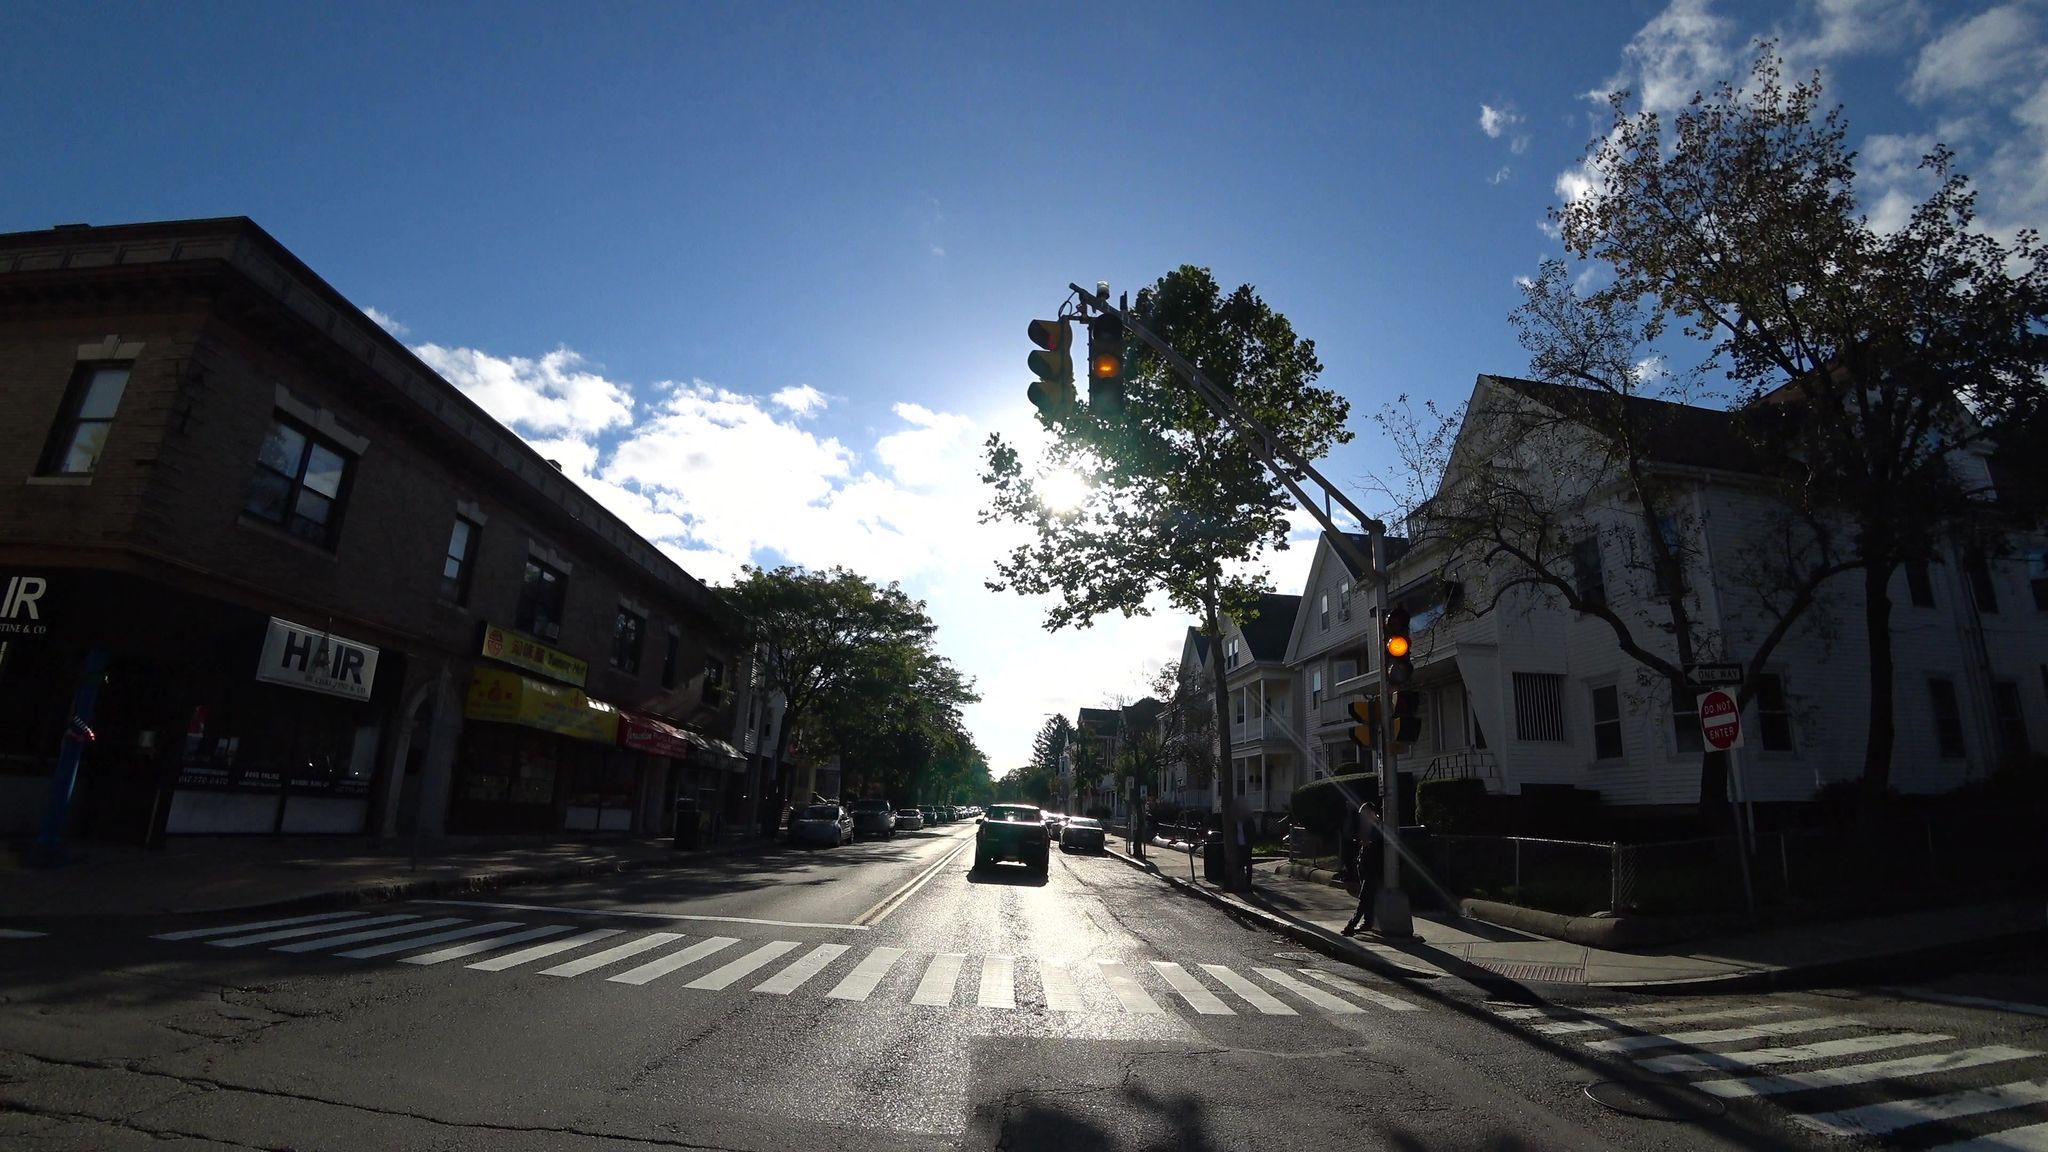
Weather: clear
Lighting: day
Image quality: good
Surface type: cycling surface
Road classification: footway
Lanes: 2
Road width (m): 18.3
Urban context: urban centre
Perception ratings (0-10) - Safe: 1.41, Lively: 9.8, Beautiful: 8.88, Boring: 1.25, Depressing: 4.91, Wealthy: 5.27